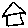
Label: house